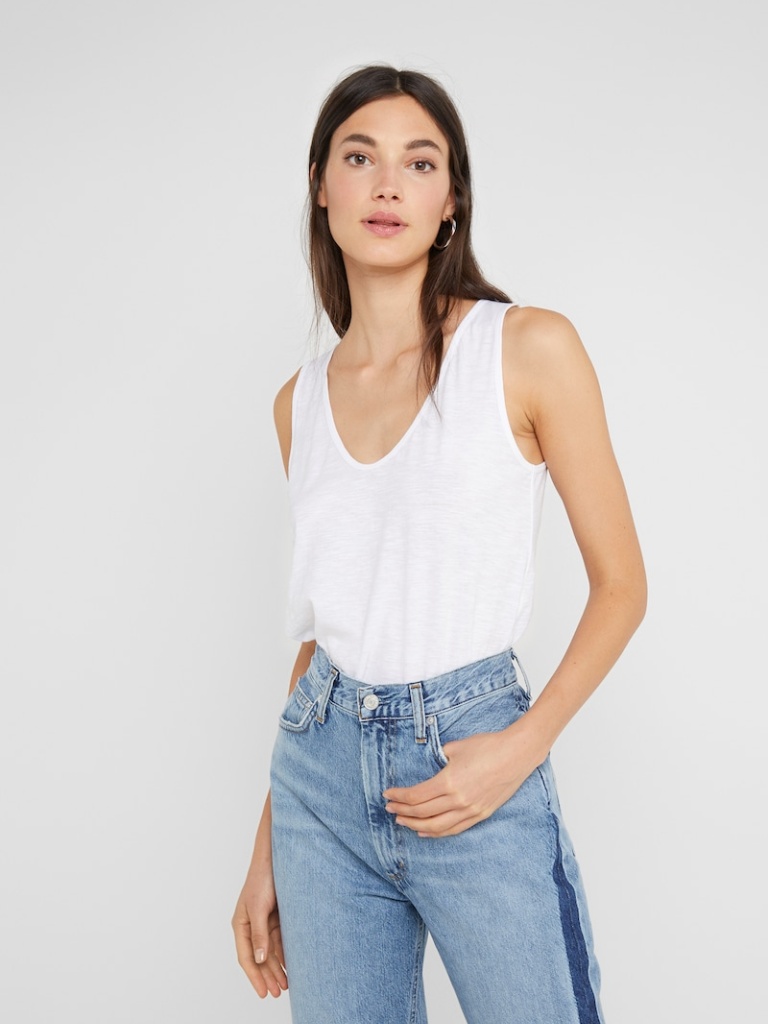
cotton loose sleeveless hip length French Tucked v-neck tank